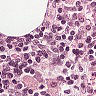
Metastatic tissue present: no